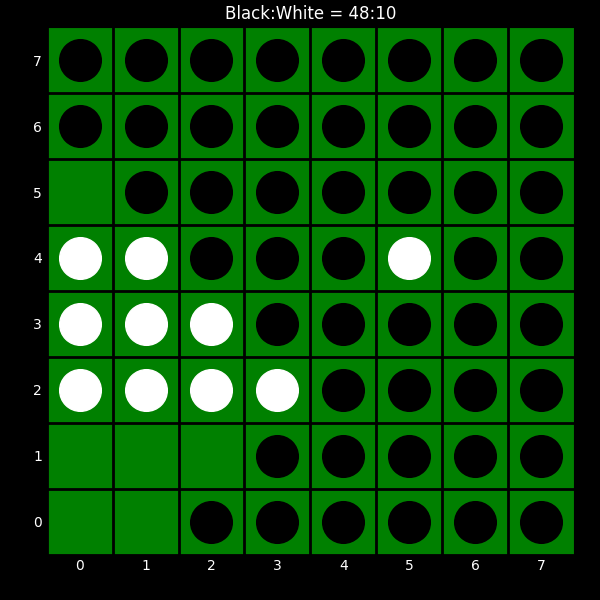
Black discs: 48
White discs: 10